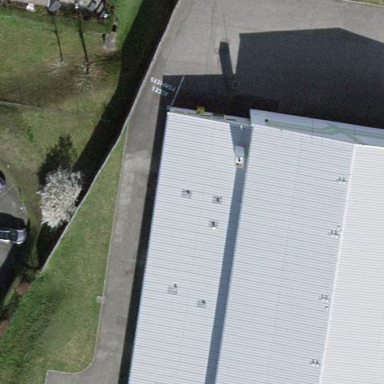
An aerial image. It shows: Gabled sports hall with multi-sport function.